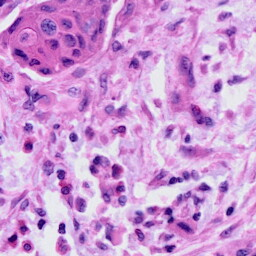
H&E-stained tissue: Cervix